Question: I'm trying to create a chevron shape using CSS with a rounded head (top edge, instead of a triangle one), but not able to achieve this. Can anyone help?
Demo <URL>.
CSS:
'''
#shape{
width: 100px;
height: 100px;
background-color: lightblue;
-webkit-clip-path: polygon(100% 100%, 0 100%, 0 0, 52% 16%, 100% 0);
clip-path: polygon(100% 100%, 0 100%, 0 0, 52% 16%, 100% 0);
}
'''

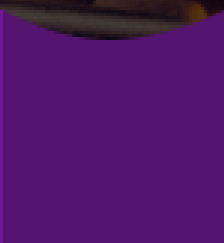
Answer: A rounded chevron, hey? Something like this?
I've achieved this using a pseudo element and a radial gradient.
'''
.rounded {
height: 200px;
width: 200px;
position: relative;
margin: 100px;
background: tomato;
}
.rounded:before {
content: "";
position: absolute;
top: -20%;
height: 20%;
width: 100%;
left: 0;
background: radial-gradient(ellipse at top center, rgba(0, 0, 0, 0) 0%, rgba(0, 0, 0, 0) 70%, tomato 71%, tomato 100%);
}
'''
'''
<div class="rounded"></div>
'''
---
An alternative would be to use a high box shadows value instead, using the pseudo element's box shadow color as the main element's color as well:
'''
div{
height:200px;
width:200px;
position:relative;
overflow:hidden;
}
div:before{
content:"";
position:absolute;
top:-25%;left:0;
height:50%;
width:100%;
border-radius:50%;
box-shadow:0 0 0 999px tomato;
}
'''
'''
<div></div>
'''
both of which support gradients and/or images in the html and body tags.